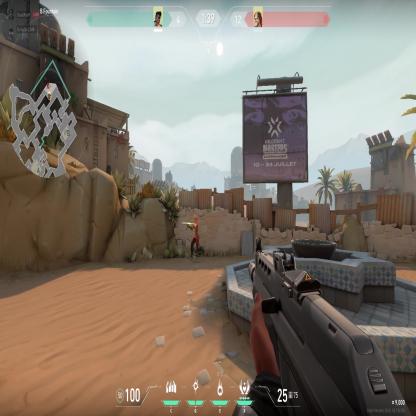
Label: enemy